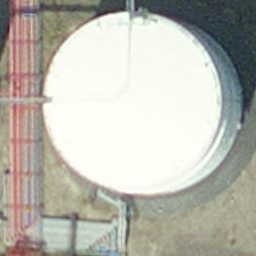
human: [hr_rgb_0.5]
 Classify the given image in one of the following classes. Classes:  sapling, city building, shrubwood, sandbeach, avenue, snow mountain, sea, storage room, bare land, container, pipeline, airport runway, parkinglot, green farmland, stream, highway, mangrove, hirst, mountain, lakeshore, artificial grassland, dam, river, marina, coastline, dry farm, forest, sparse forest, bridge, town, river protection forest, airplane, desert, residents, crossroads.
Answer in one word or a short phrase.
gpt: storage room